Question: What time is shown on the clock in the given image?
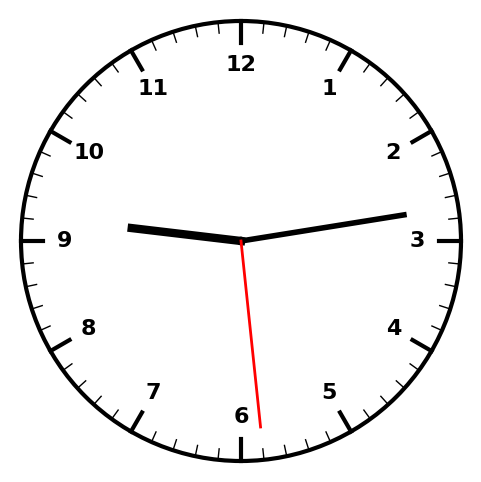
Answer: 09:13:29